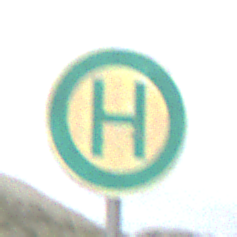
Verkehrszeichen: Haltestelle
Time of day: Midday
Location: Outdoor (Nature)
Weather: Overcast
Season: NotSpecified
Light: Natural